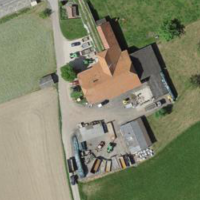
EUNIS habitat code: 52
Species observed at this site:
Fagus sylvatica